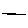
Label: line